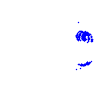
Particle: proton